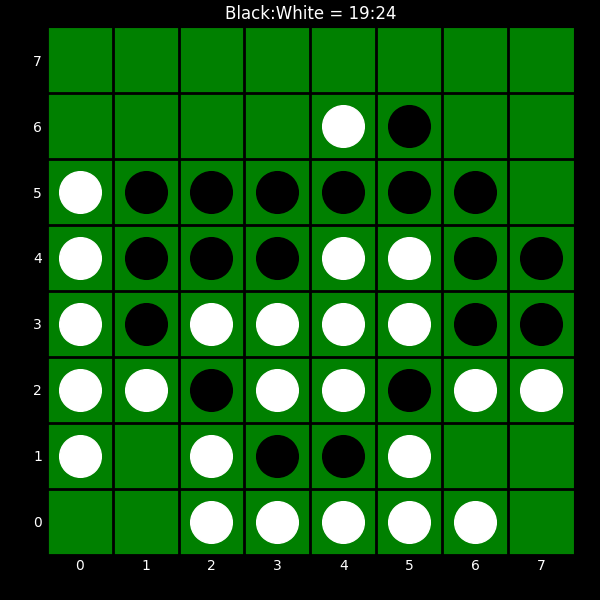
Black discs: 19
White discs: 24